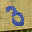
Label: 3